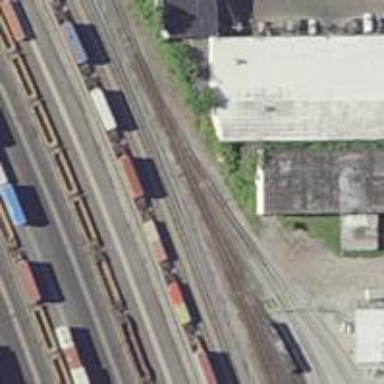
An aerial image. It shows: Railway siding for service.